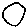
Label: circle